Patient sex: M
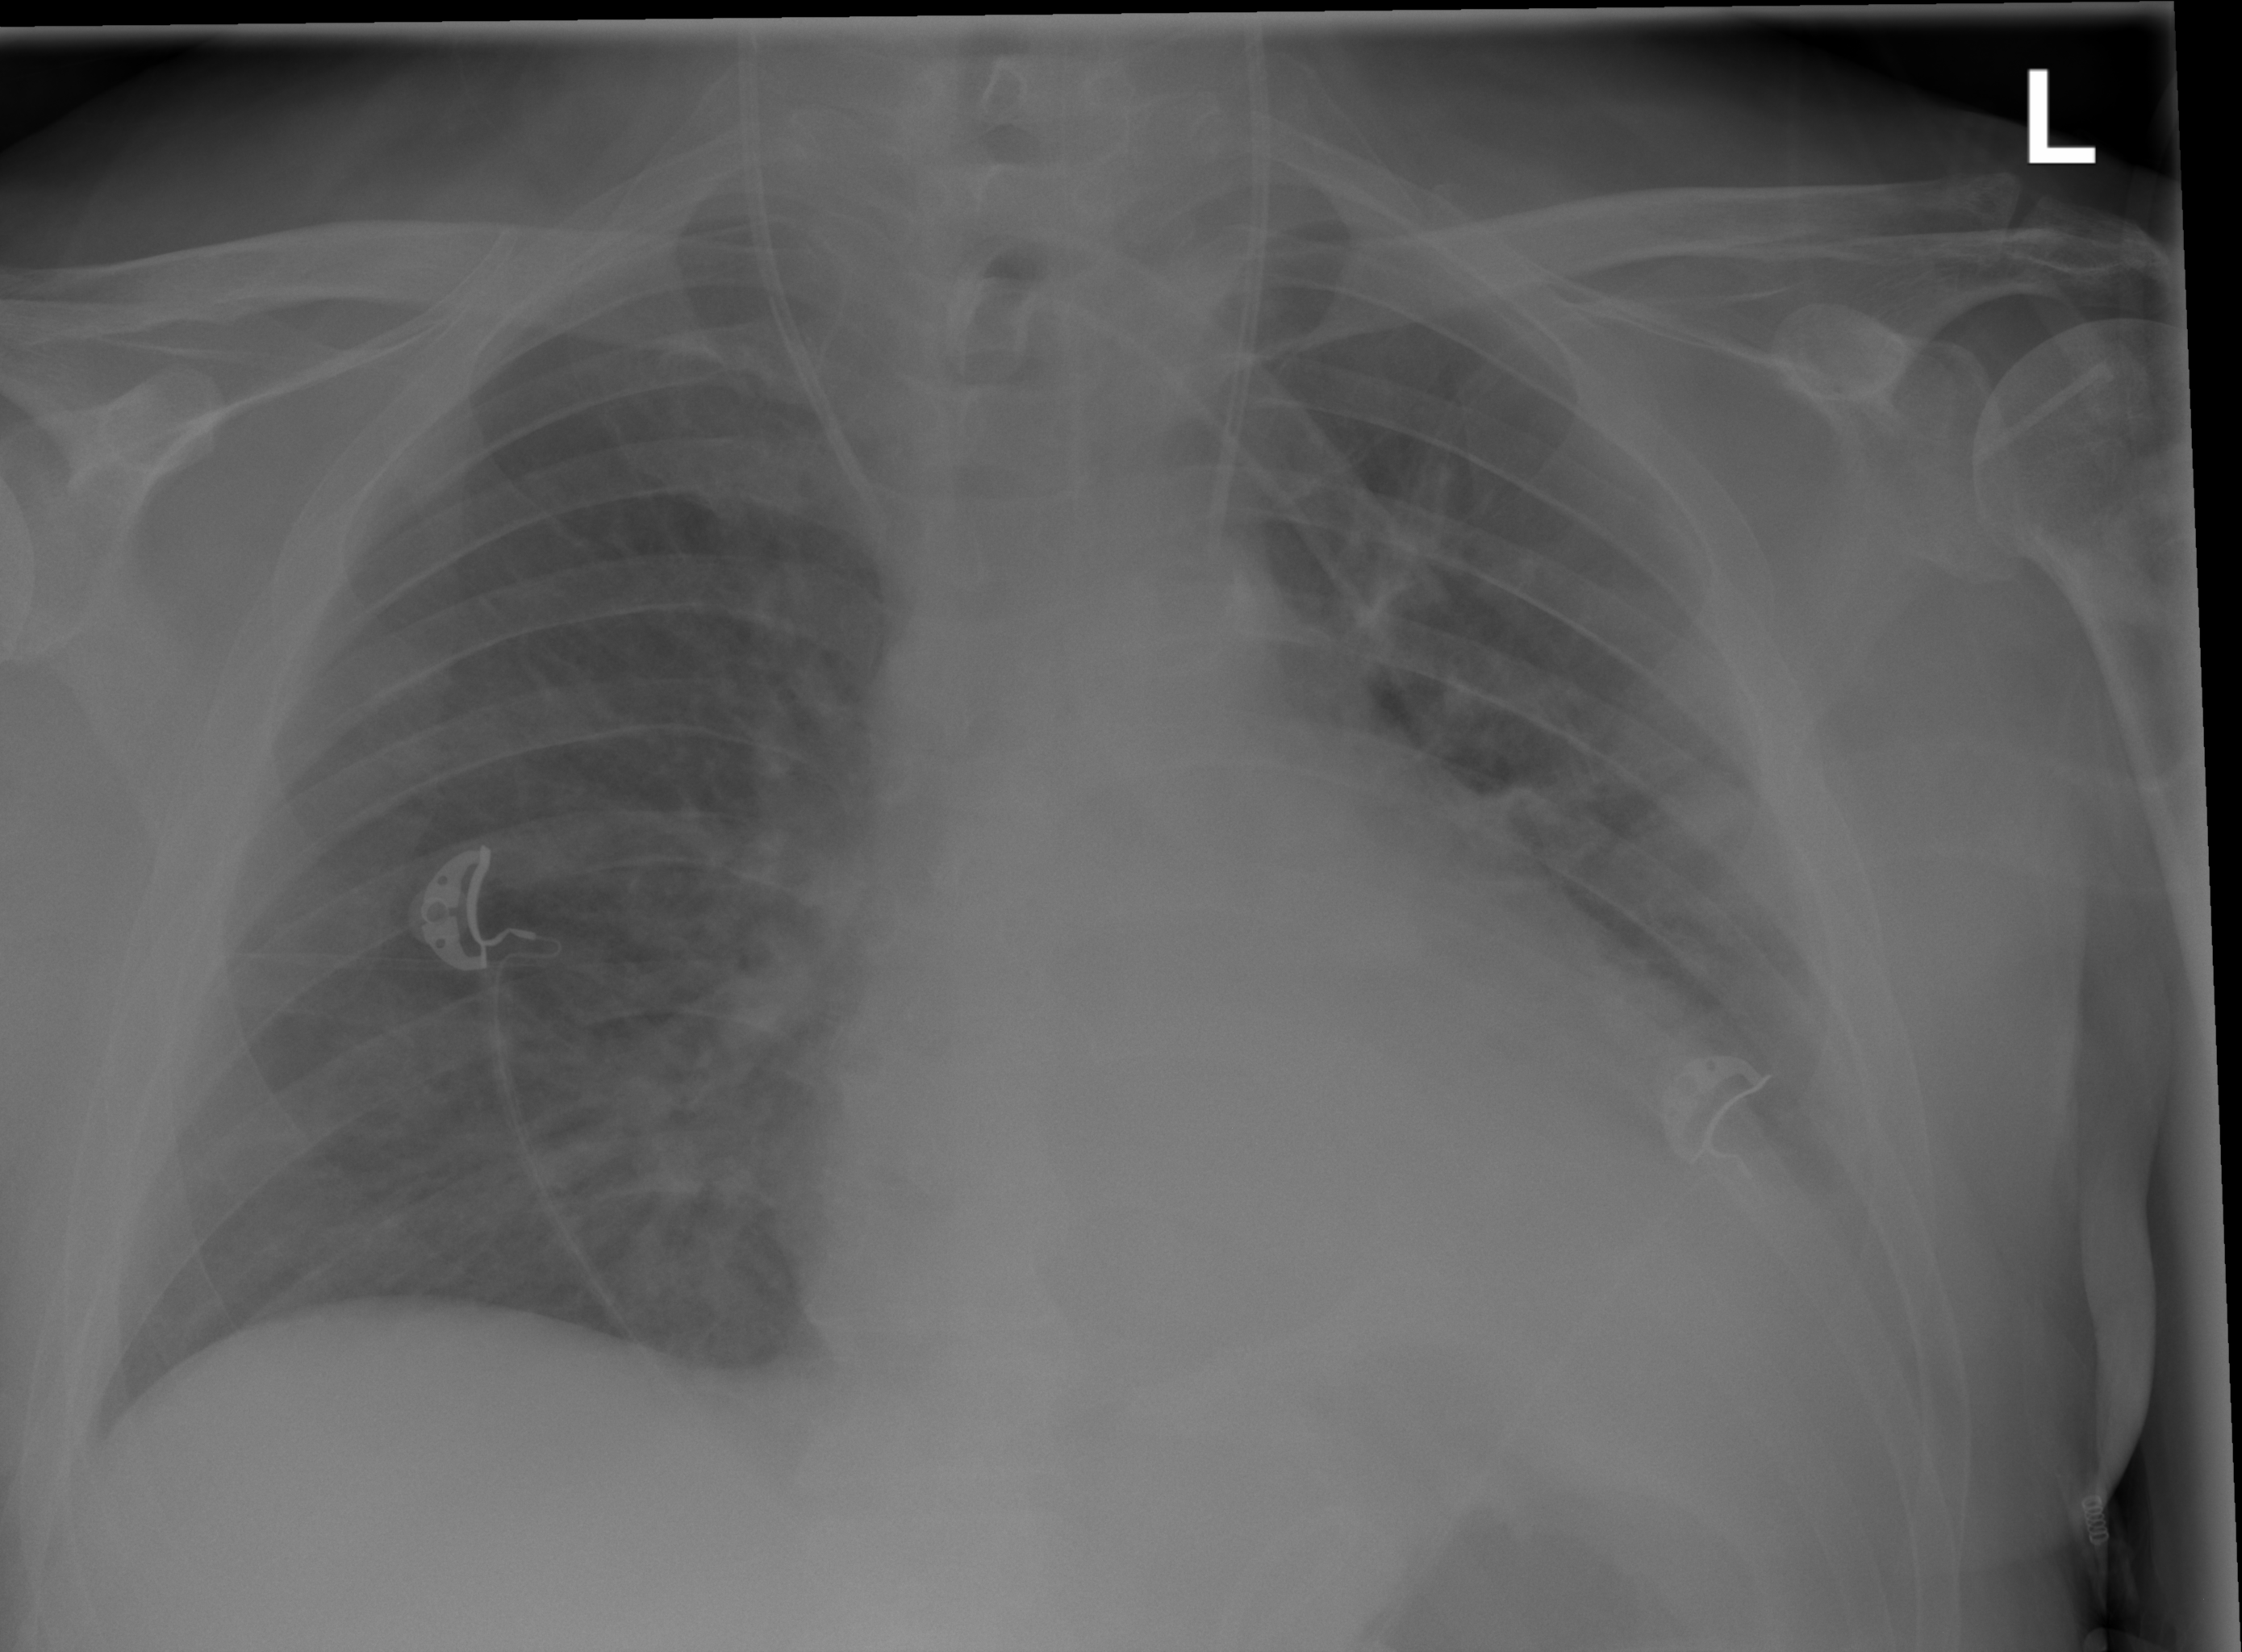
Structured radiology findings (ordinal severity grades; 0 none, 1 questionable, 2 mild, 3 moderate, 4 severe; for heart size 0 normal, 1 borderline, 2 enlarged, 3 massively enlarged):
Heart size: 2
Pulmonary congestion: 2
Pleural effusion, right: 0
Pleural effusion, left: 2
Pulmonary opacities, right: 2
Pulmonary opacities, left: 2
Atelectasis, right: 0
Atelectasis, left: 2